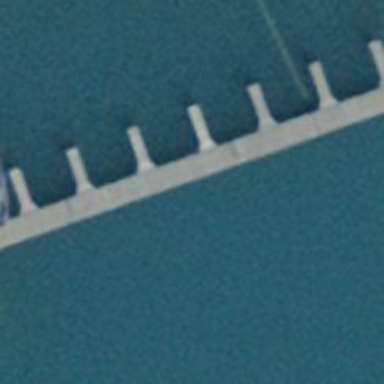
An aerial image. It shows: Man-made pier.